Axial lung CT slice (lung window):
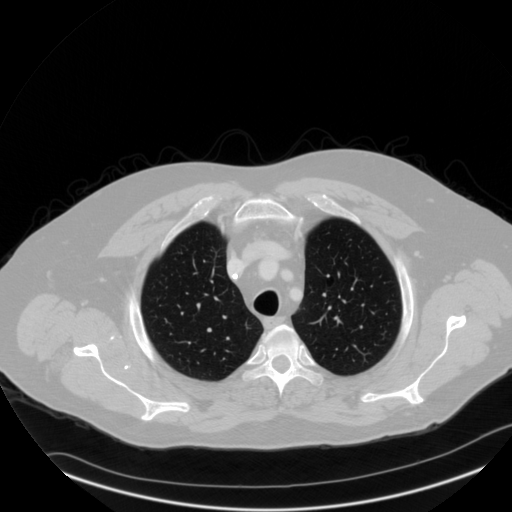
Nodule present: no